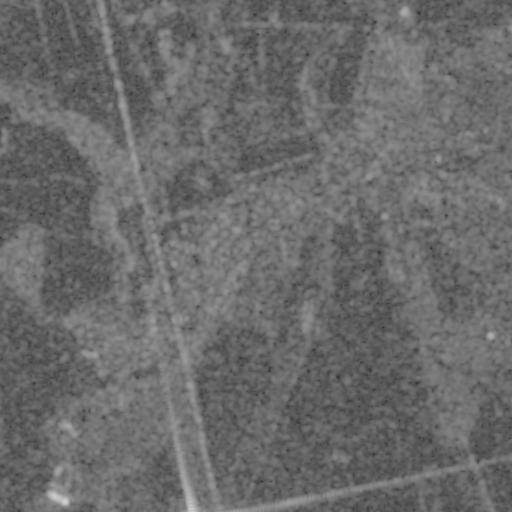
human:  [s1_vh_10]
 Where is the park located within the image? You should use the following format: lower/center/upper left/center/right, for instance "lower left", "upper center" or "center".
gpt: The park is located in the center right of the image.
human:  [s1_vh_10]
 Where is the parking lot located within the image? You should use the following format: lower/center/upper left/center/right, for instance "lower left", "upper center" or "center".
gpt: The parking lot is located in the upper right of the image.
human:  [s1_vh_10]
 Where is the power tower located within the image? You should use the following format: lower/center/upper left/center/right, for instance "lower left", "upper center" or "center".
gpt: The power tower is located in the upper right of the image.
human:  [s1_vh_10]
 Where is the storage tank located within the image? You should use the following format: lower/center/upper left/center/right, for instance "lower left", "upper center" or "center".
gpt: The storage tank is located in the upper right of the image.
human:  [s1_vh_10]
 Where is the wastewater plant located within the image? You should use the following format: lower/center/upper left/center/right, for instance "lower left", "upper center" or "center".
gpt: The wastewater plant is located in the center left of the image.
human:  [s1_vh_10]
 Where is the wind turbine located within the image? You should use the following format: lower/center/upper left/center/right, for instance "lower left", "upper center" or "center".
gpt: The wind turbine is located in the lower right of the image.
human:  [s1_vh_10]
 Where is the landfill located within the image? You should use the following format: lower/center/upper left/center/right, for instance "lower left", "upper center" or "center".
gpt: There is no landfill in the image.

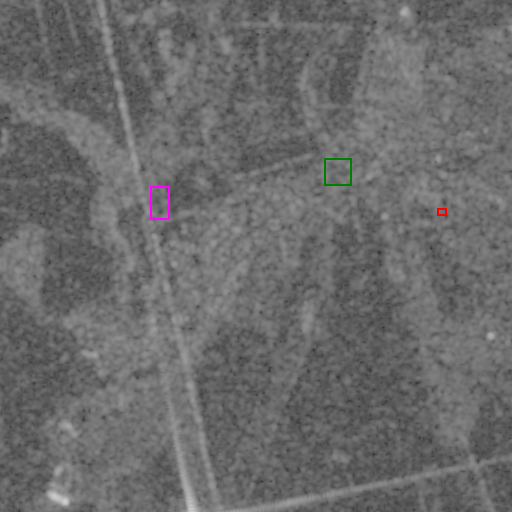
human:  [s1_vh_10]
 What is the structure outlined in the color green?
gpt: The structure outlined in green is a crop field.
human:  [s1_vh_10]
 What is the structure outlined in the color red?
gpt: The structure outlined in red is a parking lot.
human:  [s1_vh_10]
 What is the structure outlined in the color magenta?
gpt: The structure outlined in magenta is a wastewater plant.
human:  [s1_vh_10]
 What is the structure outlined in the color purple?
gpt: There is no purple outline.